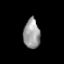
Tissue: prostate
Cell type: T cells
Senescence score: 0.6966
Nuclear area (px): 476
Mean DAPI intensity: 155.212